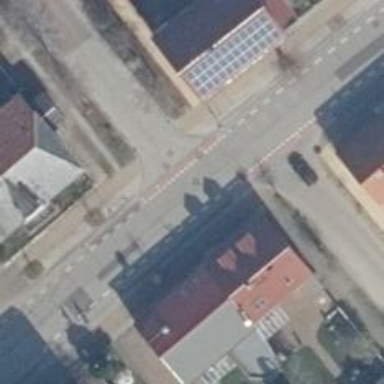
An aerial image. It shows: Primary highway with asphalt surface. There are sidewalks on both sides and shared cycle lane.